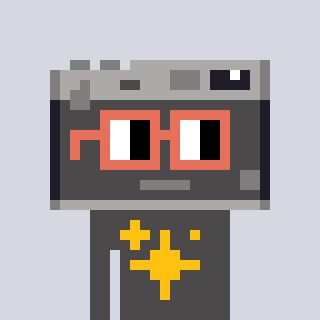
a pixel art character with square orange glasses, a camera-shaped head and a grayscale-colored body on a cool background